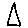
Label: triangle